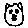
Label: cat